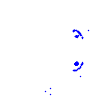
Particle: electron